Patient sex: M
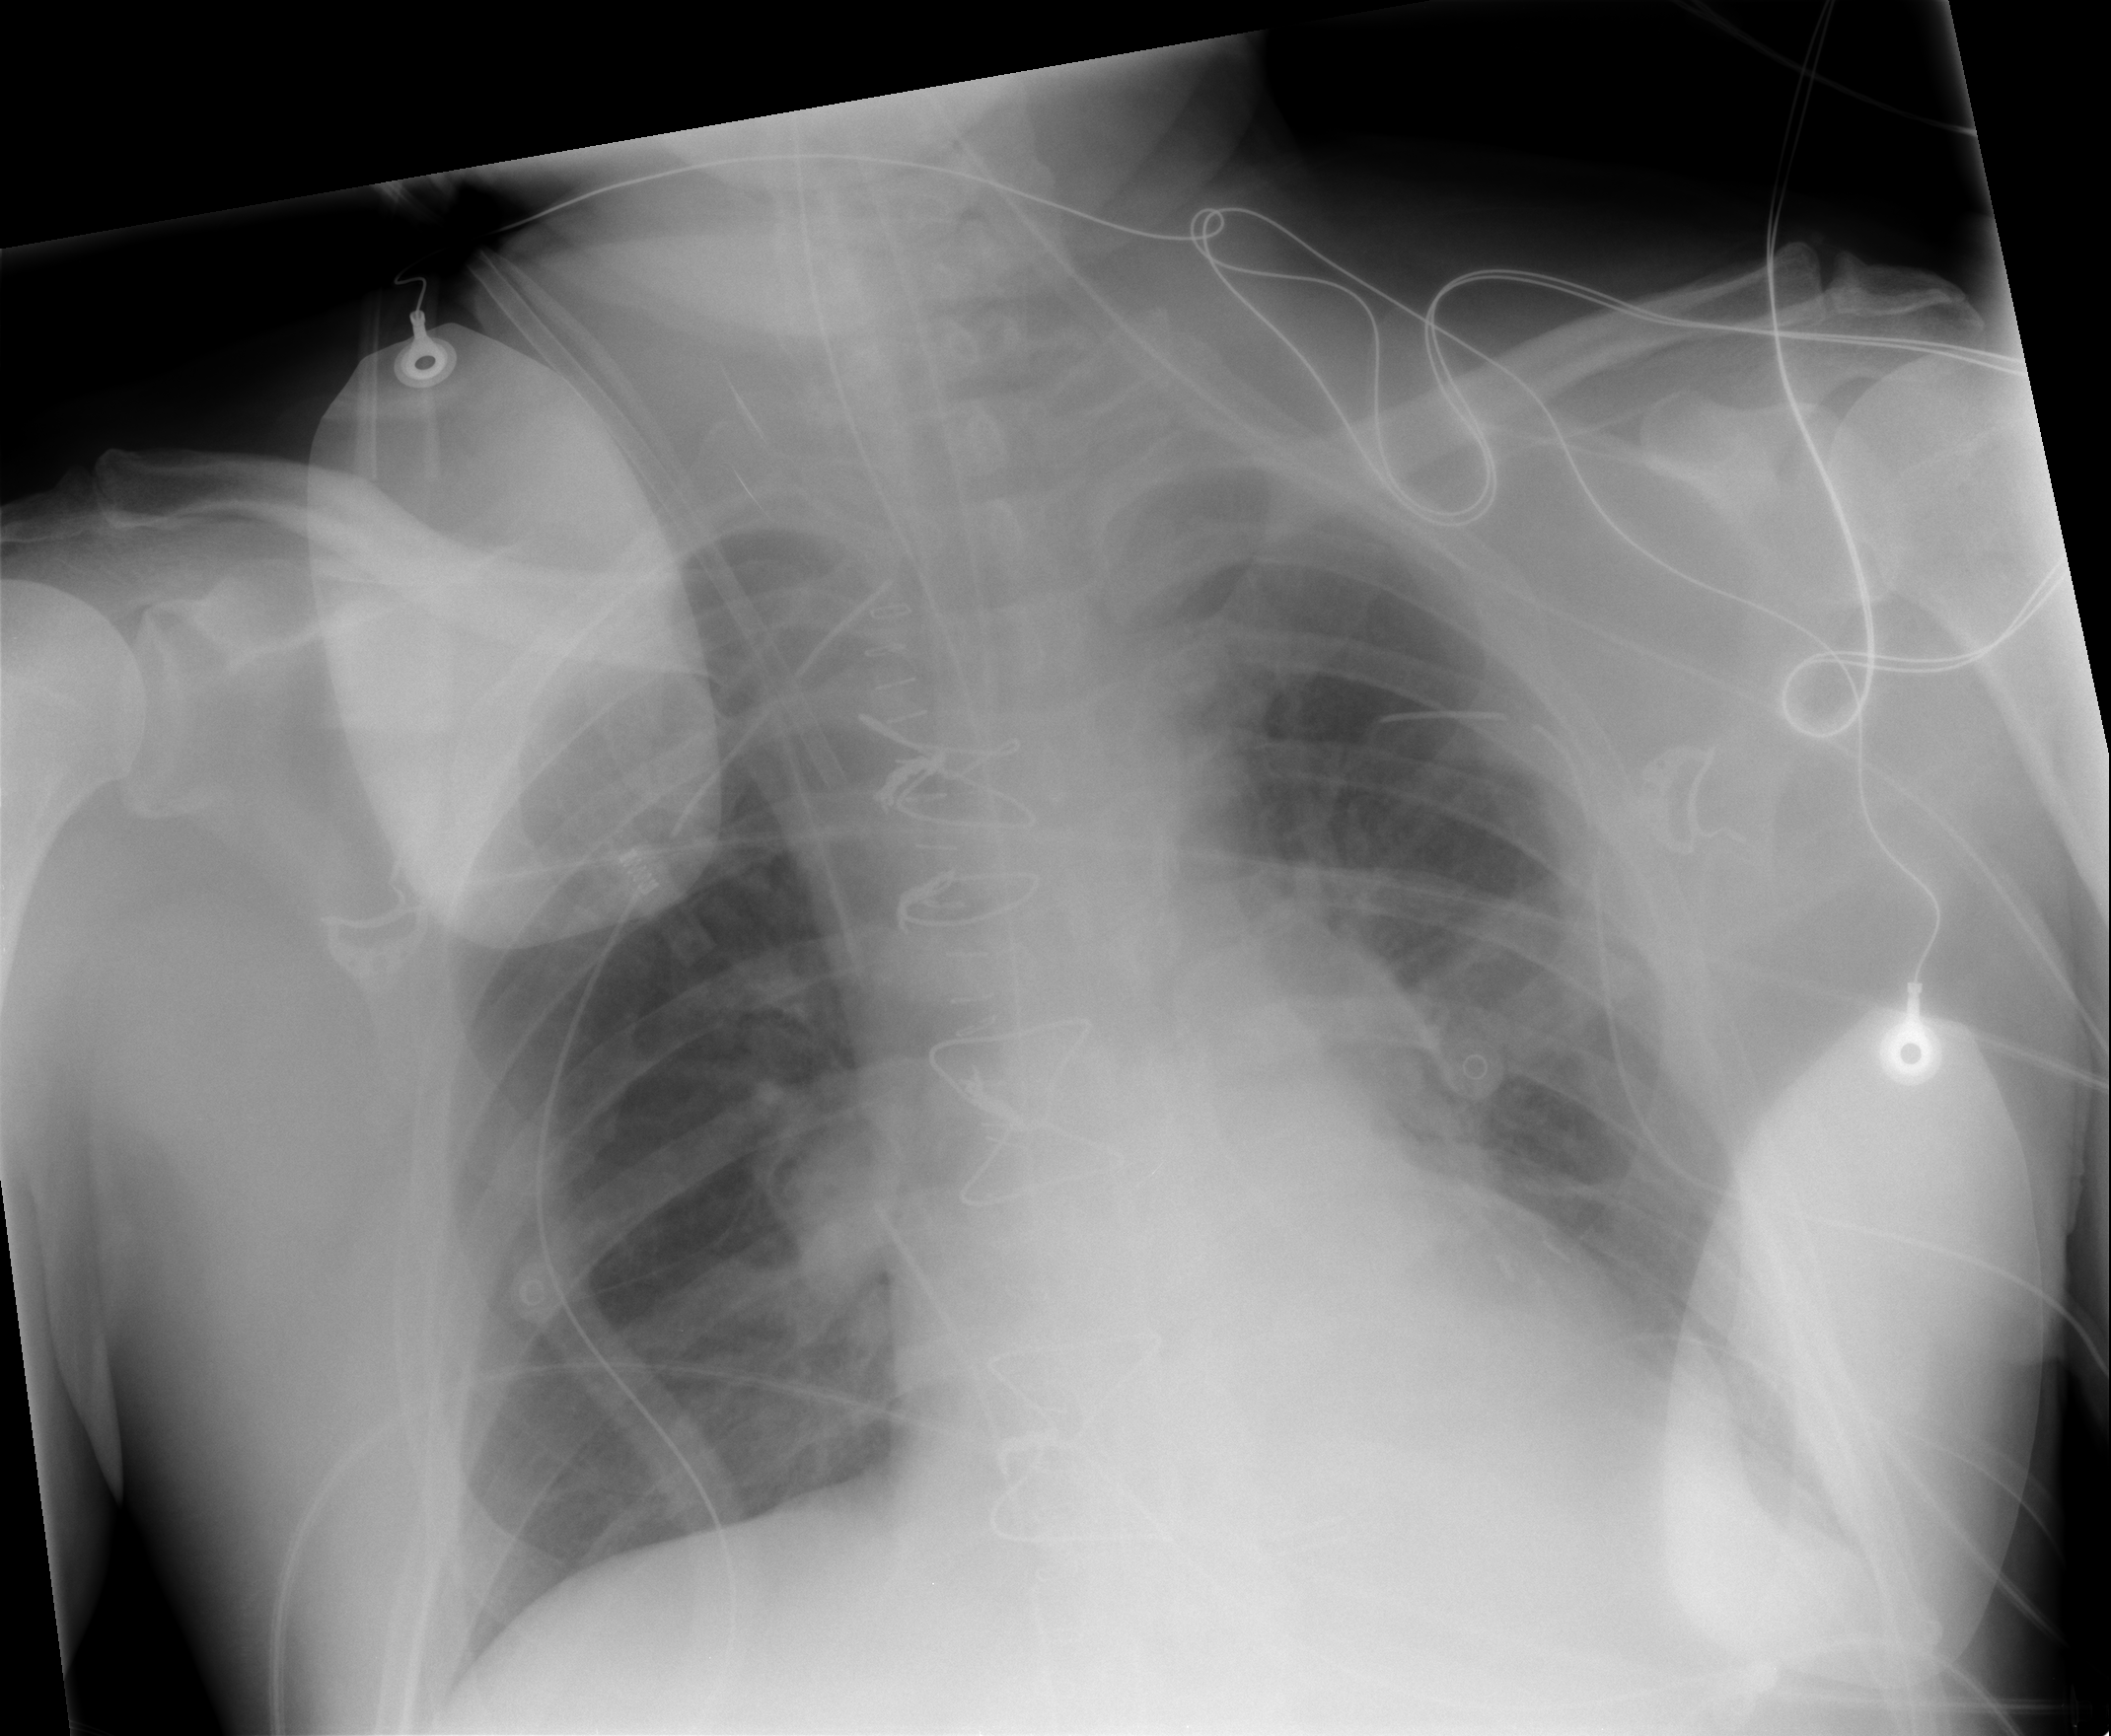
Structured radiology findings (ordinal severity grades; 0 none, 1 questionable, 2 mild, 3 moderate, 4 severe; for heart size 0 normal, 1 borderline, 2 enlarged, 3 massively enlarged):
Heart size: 0
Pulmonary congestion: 1
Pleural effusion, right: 0
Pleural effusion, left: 0
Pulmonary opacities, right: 0
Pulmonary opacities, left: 0
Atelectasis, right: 0
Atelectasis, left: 0